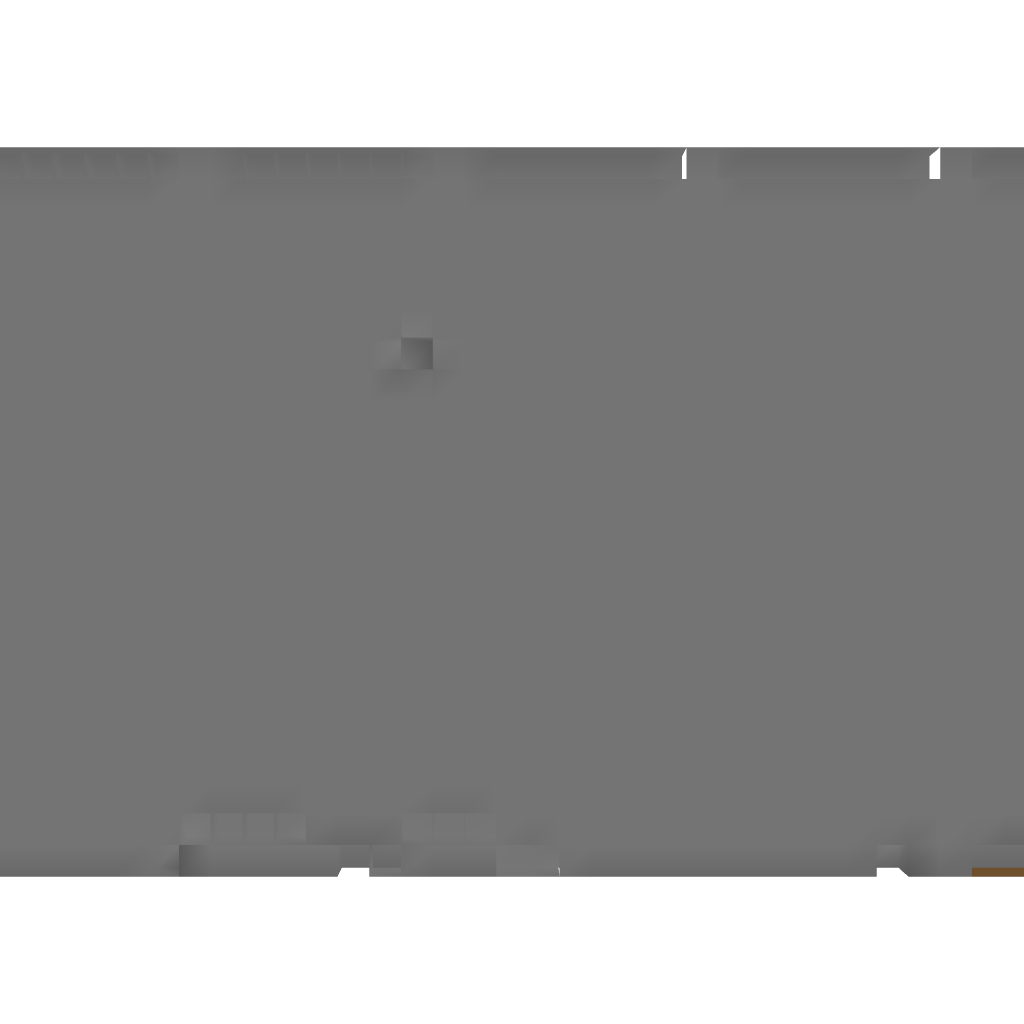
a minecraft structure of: Basic PvP Arena bad low quality